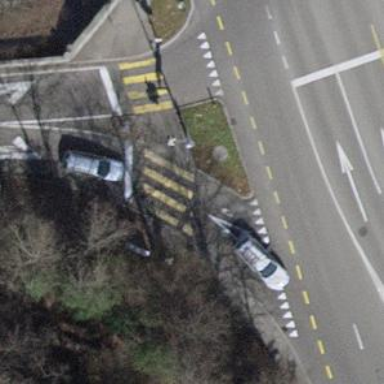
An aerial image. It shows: Crossing with traffic signals.